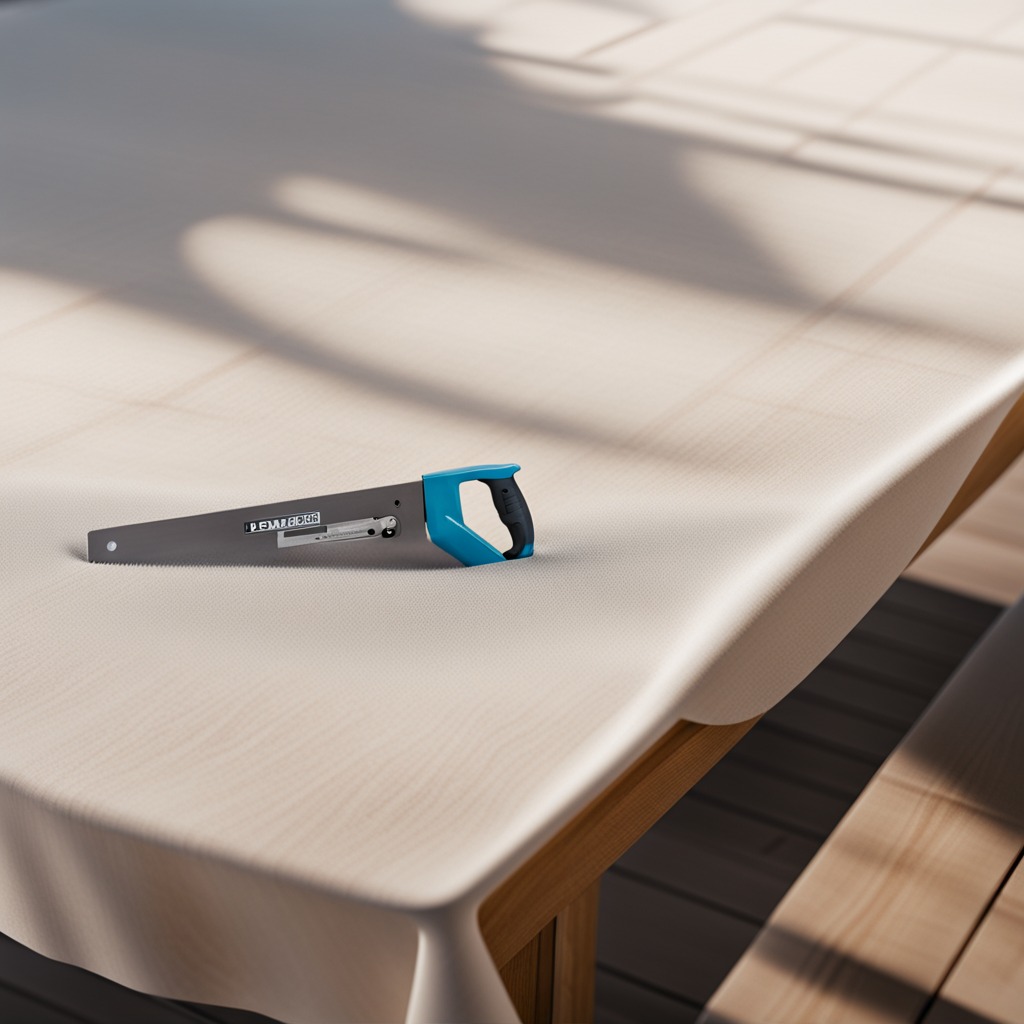
A handheld metal saw is lying on a wooden table in an outdoor workshop during daytime bright natural light soft shadows worn but beneath the cloth.